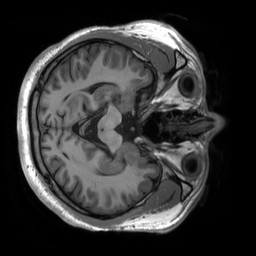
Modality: T1w
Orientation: axial
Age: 23
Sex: male
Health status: healthy
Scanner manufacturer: siemens
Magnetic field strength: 3 T
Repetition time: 2.53 s
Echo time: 0.00227 s